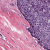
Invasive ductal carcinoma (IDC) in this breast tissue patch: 0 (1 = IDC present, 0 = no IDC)